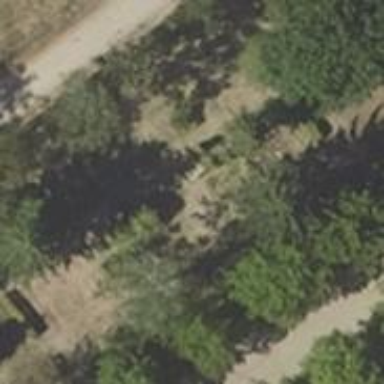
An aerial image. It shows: Graveyard.